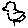
Label: bird